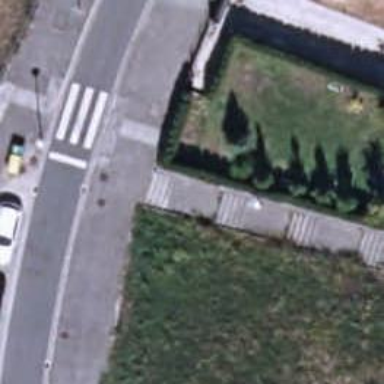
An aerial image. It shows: Road with steps.